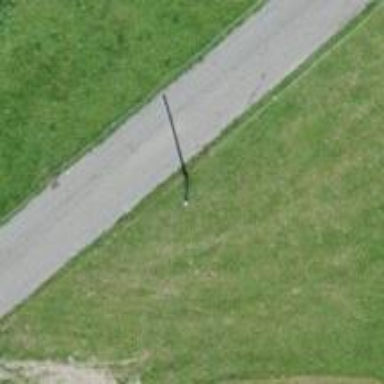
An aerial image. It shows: Power pole.